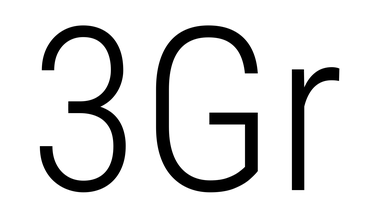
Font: Roboto_Condensed_Light